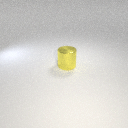
large yellow metal cylinder